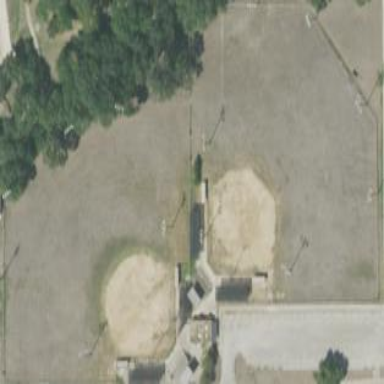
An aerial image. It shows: Baseball pitch for leisure land activities.